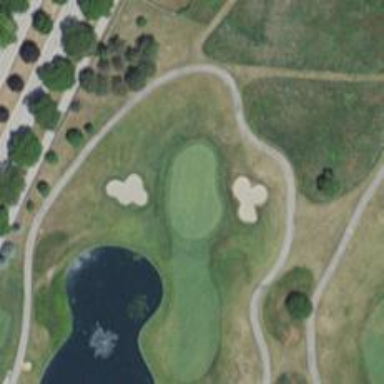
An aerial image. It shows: View of golf hole.